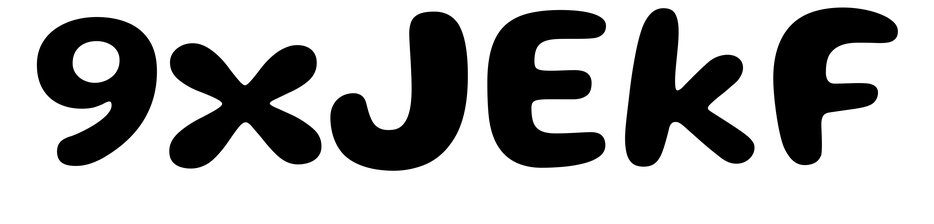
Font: Gluten_SemiBold